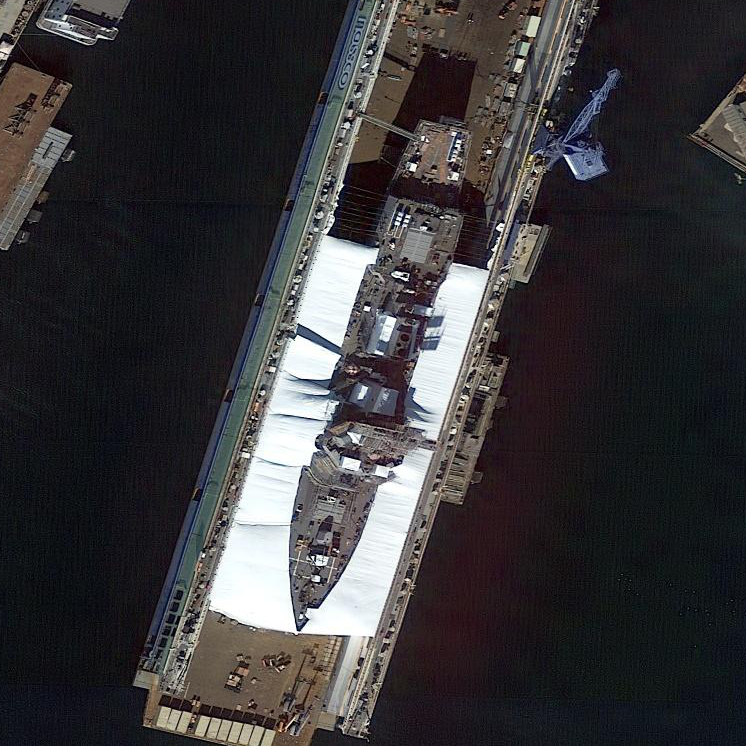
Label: destroyer